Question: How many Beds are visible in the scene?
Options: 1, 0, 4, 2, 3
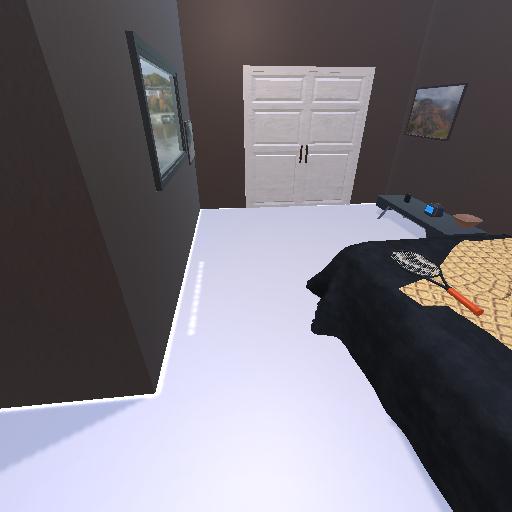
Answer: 1